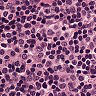
Metastatic tissue present: no